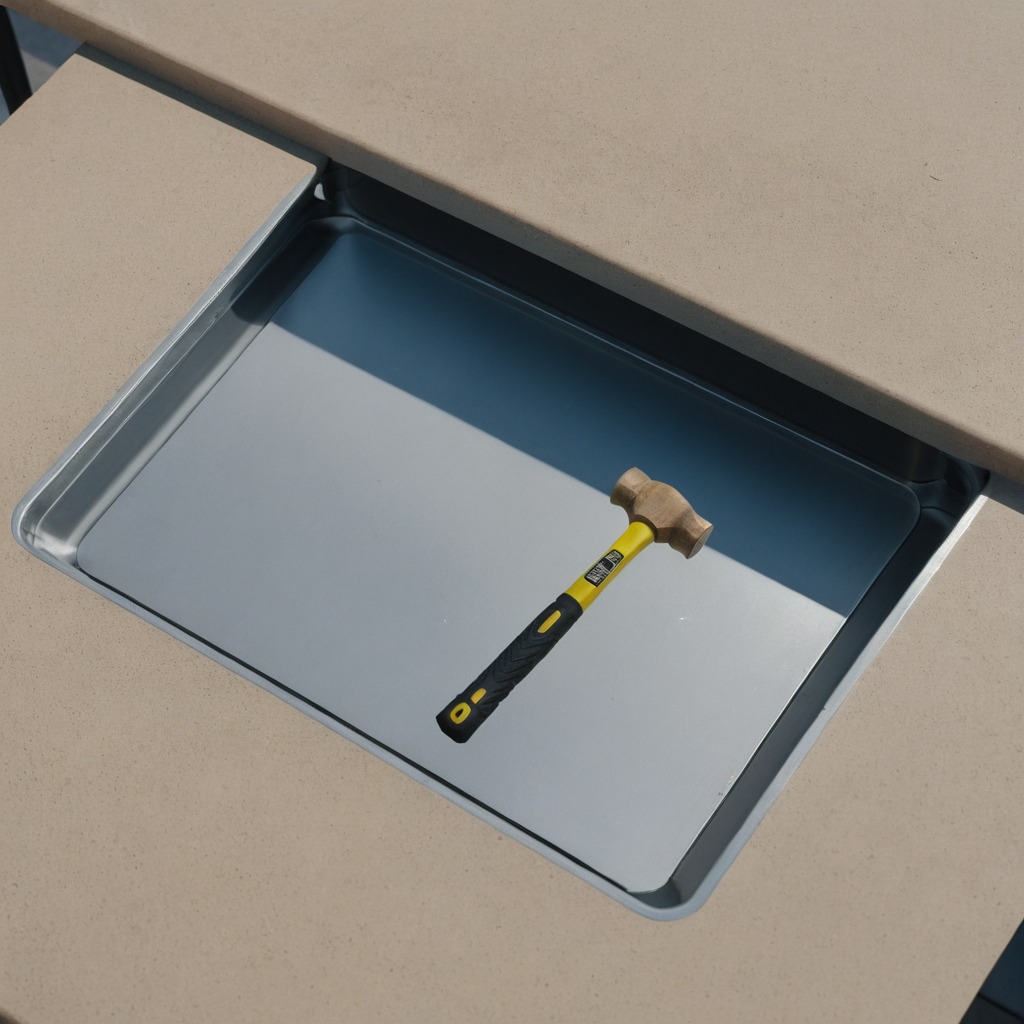
A hammer is lying on the clean utility table in a temporary outdoor tool station.